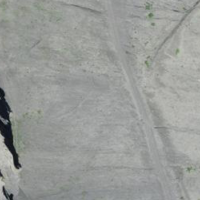
EUNIS habitat code: 48
Species observed at this site:
Pyrrhocorax graculus
Anthus spinoletta